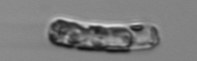
Label: Guinardia_striata